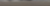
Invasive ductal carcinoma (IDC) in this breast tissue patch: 0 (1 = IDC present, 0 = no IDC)